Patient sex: F
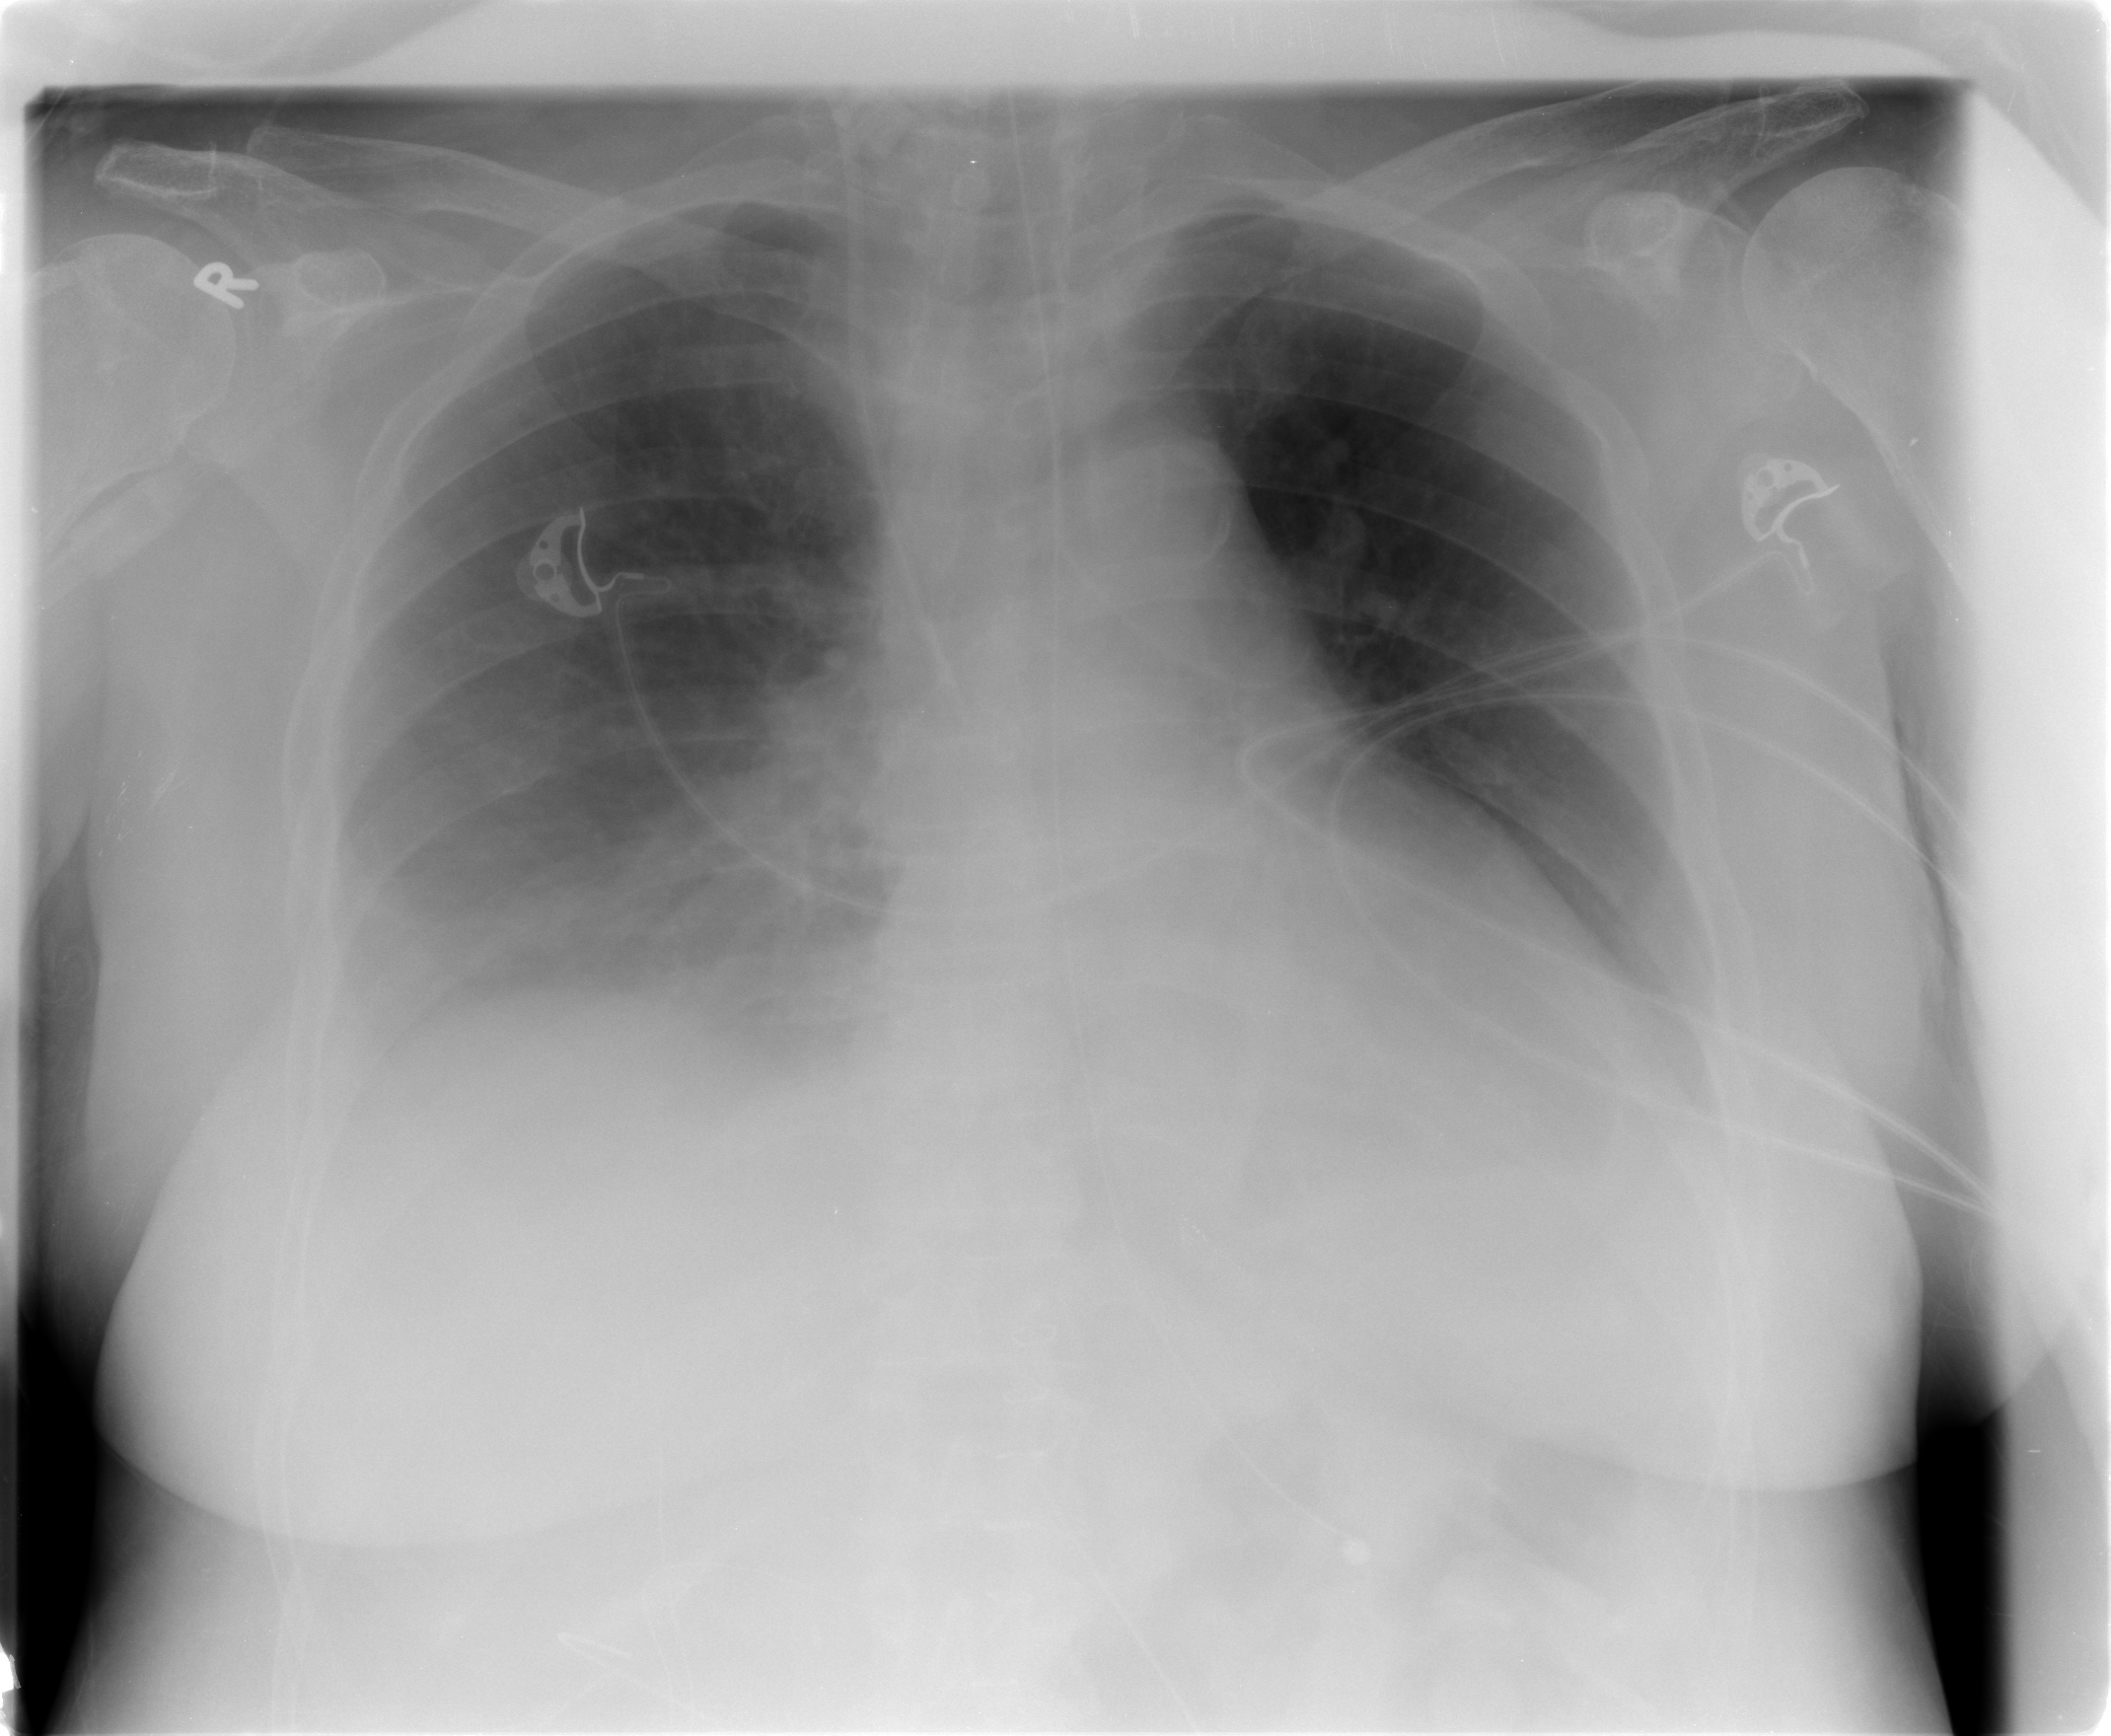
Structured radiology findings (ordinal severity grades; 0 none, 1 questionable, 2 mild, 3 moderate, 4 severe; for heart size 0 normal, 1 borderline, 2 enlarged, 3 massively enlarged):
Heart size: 0
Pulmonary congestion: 0
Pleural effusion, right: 0
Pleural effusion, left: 0
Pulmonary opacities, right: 0
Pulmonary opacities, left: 0
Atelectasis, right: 1
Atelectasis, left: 1